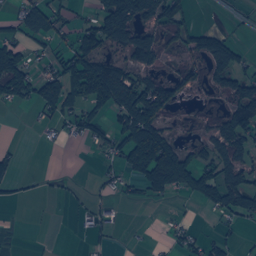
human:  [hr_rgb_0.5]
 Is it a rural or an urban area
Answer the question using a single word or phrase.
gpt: rural

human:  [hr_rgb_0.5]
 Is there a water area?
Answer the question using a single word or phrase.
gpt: yes

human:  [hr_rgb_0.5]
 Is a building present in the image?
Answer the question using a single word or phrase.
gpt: yes

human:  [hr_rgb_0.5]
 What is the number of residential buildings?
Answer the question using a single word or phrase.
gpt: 323

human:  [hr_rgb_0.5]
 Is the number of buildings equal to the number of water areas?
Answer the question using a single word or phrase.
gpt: no

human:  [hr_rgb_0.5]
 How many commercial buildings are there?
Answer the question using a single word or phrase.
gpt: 1

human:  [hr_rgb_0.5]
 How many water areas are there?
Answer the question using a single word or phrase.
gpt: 44

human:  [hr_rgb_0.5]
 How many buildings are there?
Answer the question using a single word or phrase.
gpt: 333

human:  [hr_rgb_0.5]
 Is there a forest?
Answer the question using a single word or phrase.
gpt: yes

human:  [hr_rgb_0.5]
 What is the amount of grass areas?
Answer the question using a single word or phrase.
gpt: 160

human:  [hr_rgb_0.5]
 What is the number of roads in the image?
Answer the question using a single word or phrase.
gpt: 265

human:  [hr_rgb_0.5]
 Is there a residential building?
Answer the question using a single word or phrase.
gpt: yes

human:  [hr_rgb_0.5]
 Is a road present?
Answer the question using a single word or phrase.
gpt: yes

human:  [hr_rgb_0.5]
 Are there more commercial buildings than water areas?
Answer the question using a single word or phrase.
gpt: no

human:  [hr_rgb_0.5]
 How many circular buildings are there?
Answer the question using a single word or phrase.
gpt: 1

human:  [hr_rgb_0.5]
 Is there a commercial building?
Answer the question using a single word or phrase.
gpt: yes

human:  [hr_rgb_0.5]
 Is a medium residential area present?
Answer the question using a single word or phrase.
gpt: no

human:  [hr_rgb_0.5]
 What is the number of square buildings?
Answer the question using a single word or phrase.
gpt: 1

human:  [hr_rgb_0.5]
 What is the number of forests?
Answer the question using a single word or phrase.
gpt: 167

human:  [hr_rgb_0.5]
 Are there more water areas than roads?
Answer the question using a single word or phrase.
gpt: no

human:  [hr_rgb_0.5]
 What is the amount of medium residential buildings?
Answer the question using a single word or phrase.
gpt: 4

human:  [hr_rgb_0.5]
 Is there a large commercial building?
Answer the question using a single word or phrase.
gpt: no

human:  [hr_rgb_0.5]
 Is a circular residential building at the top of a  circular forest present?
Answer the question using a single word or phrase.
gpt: no

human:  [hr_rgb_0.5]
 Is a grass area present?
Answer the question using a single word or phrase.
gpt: yes

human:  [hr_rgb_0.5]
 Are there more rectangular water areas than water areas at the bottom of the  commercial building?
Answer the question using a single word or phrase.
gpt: no

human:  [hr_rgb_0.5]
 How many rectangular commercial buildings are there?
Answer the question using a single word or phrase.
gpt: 1

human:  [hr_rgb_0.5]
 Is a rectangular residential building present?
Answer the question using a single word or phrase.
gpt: yes

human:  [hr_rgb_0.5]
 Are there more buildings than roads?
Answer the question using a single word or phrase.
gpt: yes

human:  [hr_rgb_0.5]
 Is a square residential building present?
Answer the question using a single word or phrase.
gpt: yes

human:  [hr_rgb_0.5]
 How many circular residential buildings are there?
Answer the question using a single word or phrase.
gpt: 1

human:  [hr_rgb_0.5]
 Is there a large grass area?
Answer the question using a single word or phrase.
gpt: yes

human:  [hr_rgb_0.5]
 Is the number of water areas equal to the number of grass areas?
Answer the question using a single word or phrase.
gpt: no

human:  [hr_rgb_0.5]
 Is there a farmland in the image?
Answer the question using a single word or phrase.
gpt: yes

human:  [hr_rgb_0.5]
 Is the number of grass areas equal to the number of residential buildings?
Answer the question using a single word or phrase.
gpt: no

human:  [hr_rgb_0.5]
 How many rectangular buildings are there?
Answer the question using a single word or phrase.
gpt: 233

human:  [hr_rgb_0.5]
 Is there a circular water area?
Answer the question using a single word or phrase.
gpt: yes

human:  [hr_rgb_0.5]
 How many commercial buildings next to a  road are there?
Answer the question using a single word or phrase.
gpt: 1

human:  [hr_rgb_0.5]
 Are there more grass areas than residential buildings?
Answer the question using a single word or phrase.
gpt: no

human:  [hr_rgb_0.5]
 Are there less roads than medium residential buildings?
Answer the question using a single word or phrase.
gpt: no

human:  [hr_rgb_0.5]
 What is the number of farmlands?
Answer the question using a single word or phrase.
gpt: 39

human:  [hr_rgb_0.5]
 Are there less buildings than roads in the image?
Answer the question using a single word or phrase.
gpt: no

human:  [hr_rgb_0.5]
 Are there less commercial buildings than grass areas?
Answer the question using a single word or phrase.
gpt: yes

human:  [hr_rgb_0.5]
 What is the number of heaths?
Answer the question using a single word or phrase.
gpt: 34

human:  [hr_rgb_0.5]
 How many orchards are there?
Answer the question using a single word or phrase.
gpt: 5

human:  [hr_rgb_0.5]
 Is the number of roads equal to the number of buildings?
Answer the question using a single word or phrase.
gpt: no

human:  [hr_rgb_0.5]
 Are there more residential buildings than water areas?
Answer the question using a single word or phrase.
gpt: yes

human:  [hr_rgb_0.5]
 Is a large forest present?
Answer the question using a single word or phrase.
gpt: yes

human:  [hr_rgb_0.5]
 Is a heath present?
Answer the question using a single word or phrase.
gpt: yes

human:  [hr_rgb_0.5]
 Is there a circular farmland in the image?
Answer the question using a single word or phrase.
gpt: no

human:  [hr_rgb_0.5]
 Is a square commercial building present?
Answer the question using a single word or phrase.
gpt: no

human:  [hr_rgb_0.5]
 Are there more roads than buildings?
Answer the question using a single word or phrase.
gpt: no

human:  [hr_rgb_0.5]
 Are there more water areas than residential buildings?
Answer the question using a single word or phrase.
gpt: no

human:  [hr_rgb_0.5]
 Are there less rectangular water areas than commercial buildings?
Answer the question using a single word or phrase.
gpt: no

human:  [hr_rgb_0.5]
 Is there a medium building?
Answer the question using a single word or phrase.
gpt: yes

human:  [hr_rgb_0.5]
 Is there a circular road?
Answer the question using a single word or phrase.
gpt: yes

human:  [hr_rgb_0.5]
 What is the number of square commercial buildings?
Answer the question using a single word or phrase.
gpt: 0

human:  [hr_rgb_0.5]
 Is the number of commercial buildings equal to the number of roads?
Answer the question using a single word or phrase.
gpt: no

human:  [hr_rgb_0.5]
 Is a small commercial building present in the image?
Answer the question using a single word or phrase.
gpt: yes

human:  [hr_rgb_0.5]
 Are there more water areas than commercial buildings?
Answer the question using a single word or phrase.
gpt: yes

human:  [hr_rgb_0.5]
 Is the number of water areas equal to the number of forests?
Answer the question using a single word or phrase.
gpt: no

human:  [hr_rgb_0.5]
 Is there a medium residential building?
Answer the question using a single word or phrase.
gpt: yes

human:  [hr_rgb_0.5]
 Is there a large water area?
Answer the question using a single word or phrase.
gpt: yes

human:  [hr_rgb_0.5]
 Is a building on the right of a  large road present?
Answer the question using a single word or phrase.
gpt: no

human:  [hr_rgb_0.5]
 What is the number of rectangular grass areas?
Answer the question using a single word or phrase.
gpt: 11